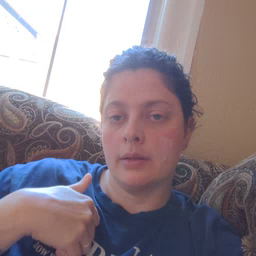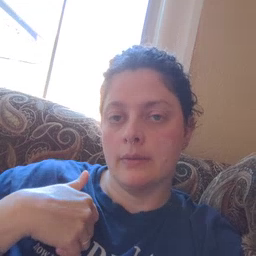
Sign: first